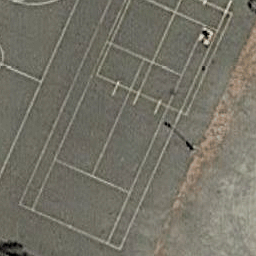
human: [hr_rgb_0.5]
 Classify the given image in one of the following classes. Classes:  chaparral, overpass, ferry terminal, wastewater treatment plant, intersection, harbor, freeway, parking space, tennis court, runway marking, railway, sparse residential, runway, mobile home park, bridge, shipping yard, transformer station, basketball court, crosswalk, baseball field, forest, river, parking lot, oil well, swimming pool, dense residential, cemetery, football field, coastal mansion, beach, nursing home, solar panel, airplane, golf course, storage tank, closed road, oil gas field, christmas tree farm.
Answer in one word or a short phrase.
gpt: tennis court